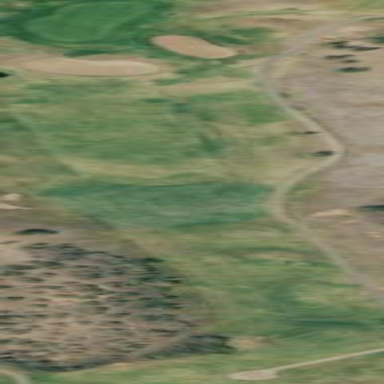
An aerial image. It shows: Well-maintained grassy area designated as golf fairway.